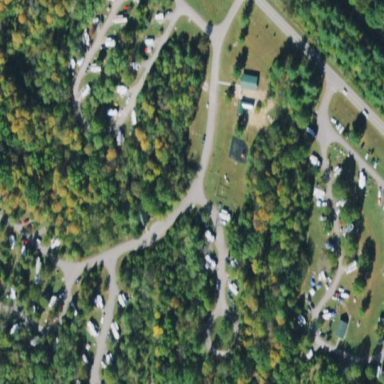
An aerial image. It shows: Caravan site for tourism.